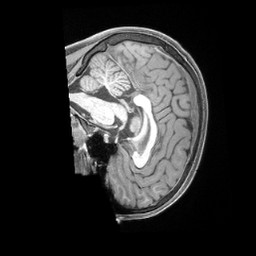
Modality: T1w
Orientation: sagittal
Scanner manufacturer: siemens
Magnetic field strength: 3 T
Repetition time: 2.4 s
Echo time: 0.00224 s